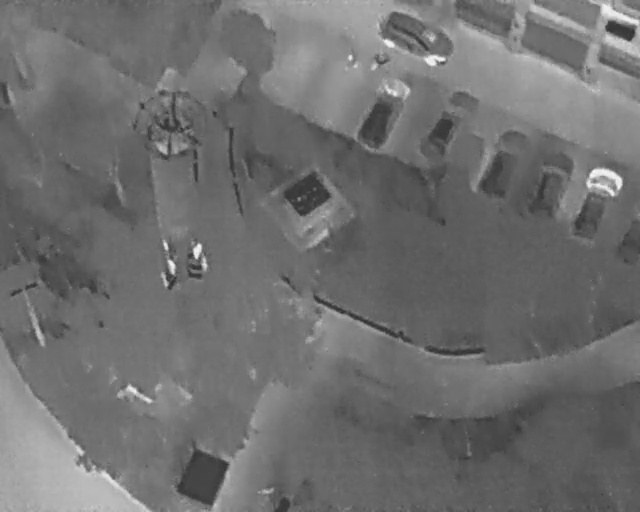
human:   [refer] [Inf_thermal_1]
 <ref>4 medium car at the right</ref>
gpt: <box>[[72, 28, 84, 35, 26], [80, 32, 91, 39, 21], [87, 35, 99, 43, 21], [93, 43, 102, 47, 2]]</box>